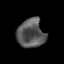
Tissue: prostate
Cell type: Myeloid cells
Senescence score: 0.2725
Nuclear area (px): 775
Mean DAPI intensity: 87.168